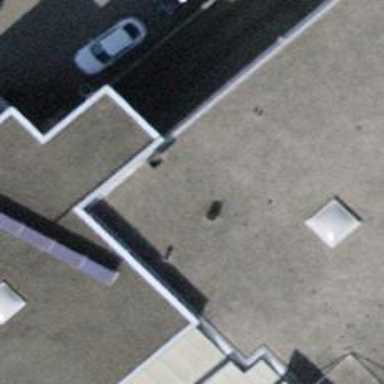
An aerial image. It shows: Car shop.